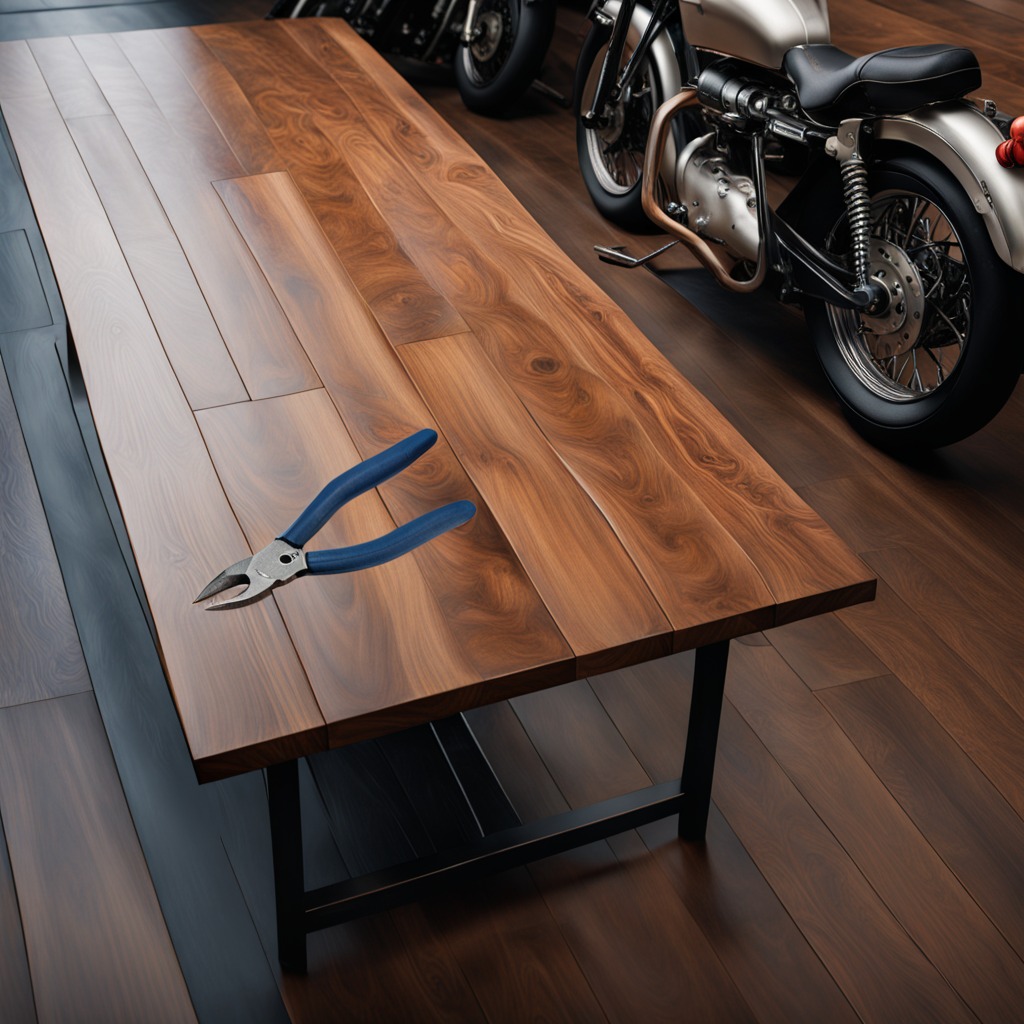
A plier is lying on the table.